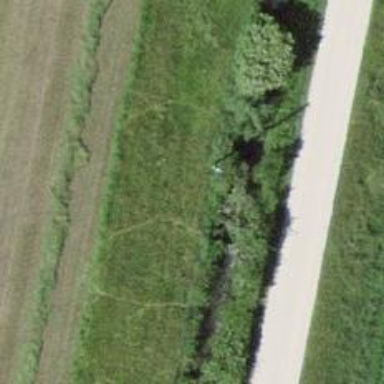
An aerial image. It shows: Minor power line.